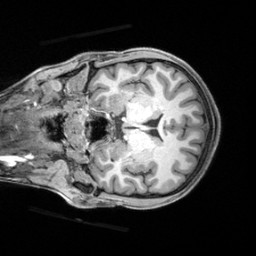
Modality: T1w
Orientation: coronal